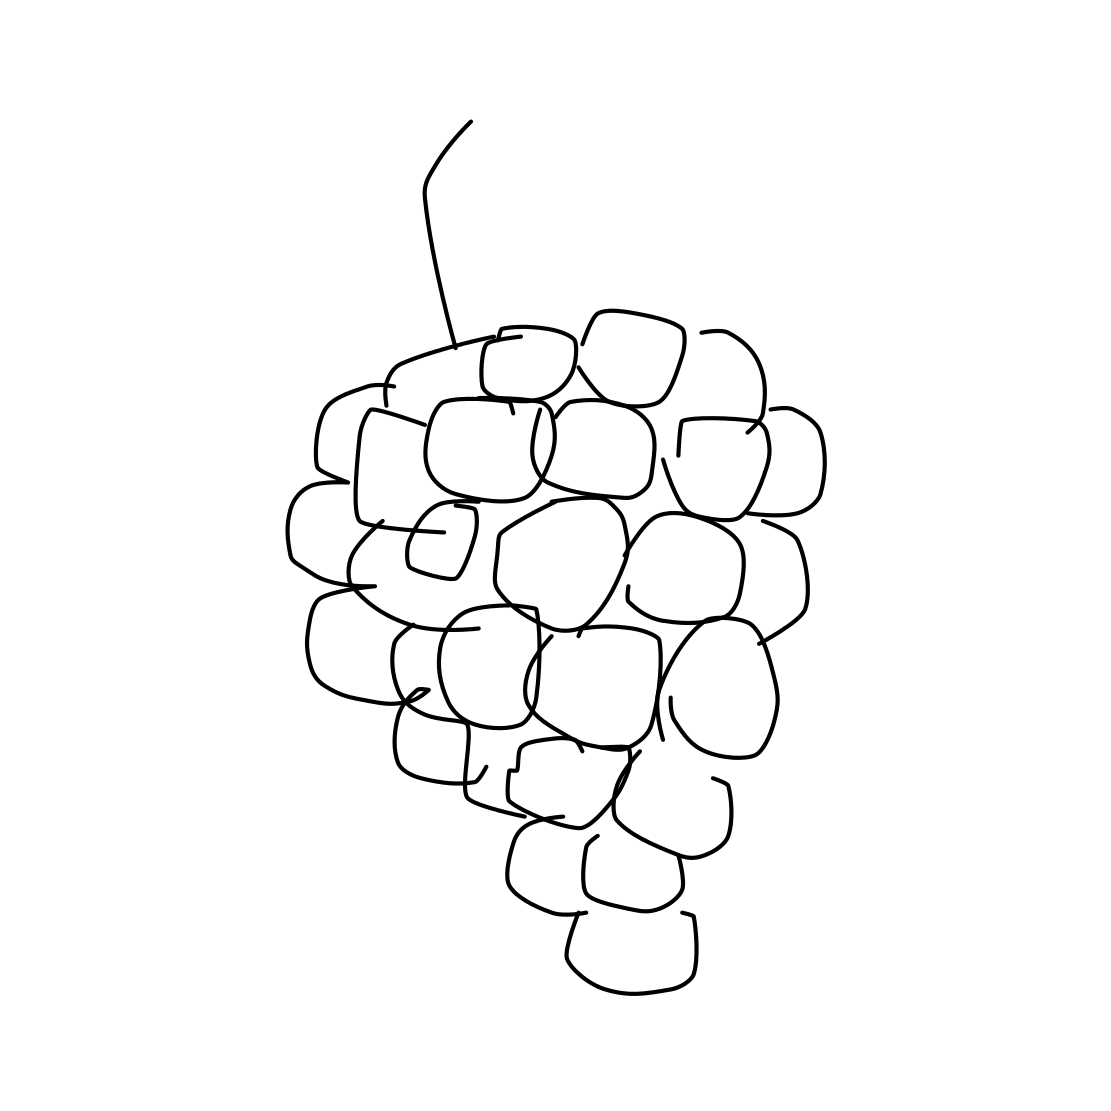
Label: grapes